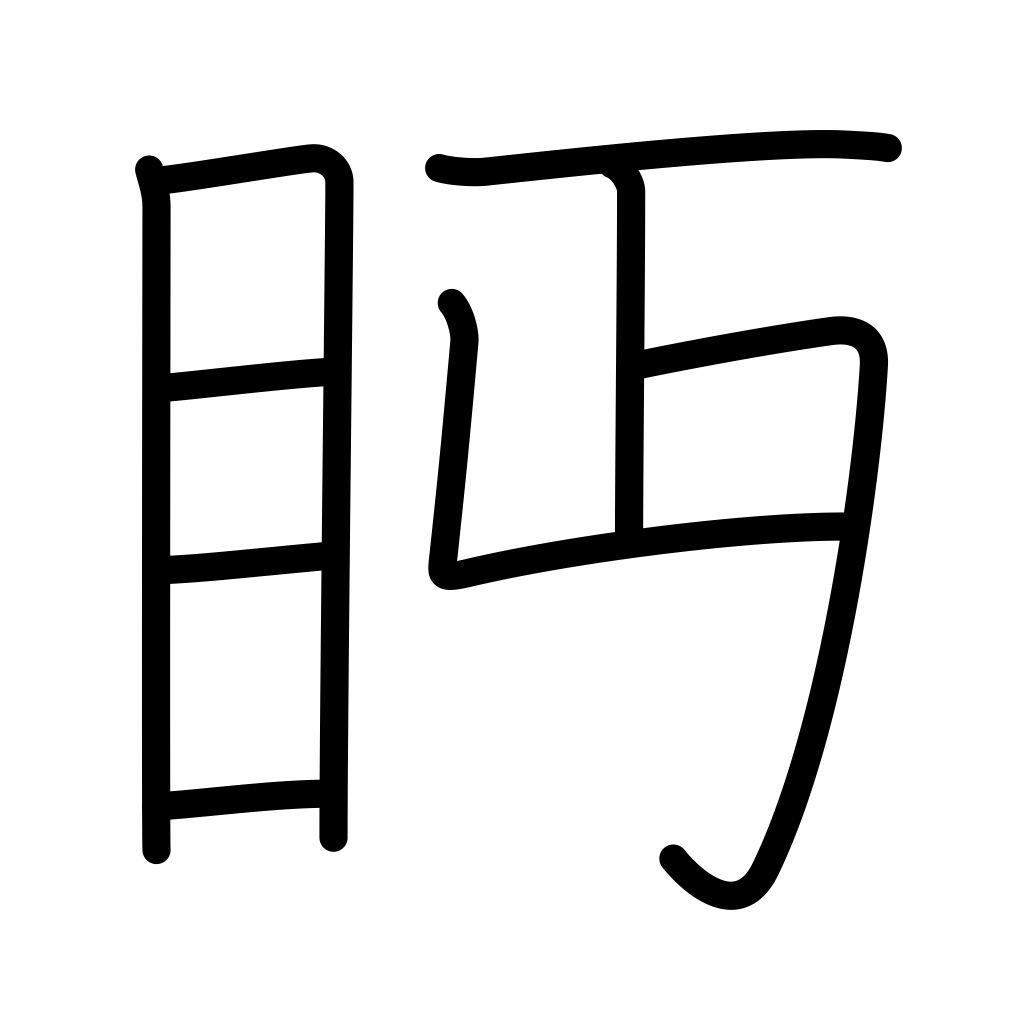
Meaning: looking askance